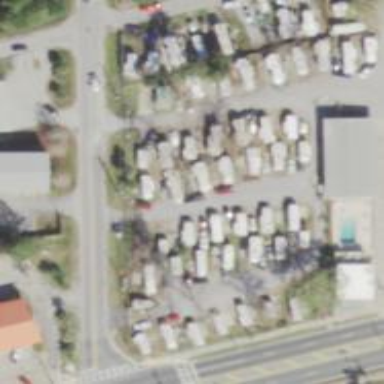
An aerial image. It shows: Caravan site for tourism.